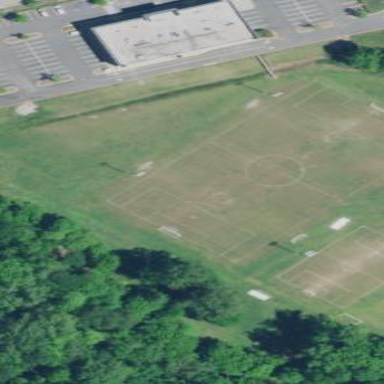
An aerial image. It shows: Grass pitch used for soccer.